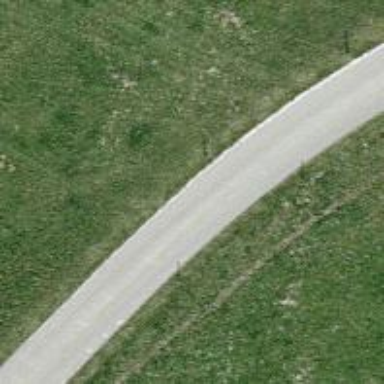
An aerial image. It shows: Well-maintained track road with grade 1 tracktype.